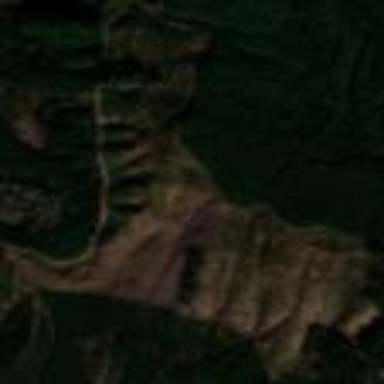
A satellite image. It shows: Clearcut area created by human activity.